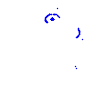
Particle: kaon